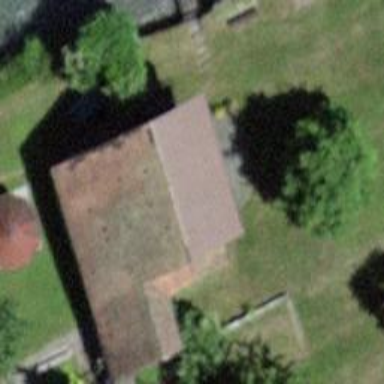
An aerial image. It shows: Rural barn.